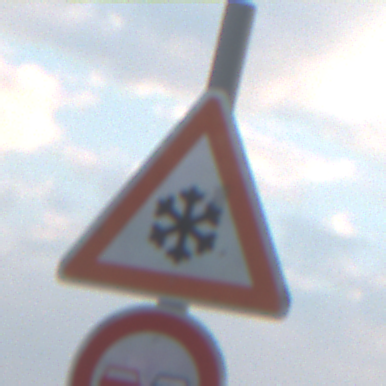
Verkehrszeichen: SchneeOderEisglaette
Zusatzzeichen unten: Ueberholverbot
Umgebung: Outdoor, Nature
Tageszeit: SunriseSunset
Wetter: PartlyCloudy
Licht: Natural
Jahreszeit: NotSpecified
Kontrast: LowContrast